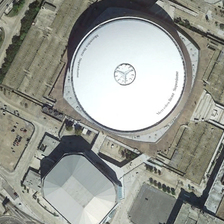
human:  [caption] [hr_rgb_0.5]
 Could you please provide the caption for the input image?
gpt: several parking lots are near a circle white building .

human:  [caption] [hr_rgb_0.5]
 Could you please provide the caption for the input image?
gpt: several parking lots are near a circle white building .

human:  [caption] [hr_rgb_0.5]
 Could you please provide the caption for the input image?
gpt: several parking lots are near a circle white building .

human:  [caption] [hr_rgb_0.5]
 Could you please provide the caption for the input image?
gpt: several parking lots are near a circle white building .

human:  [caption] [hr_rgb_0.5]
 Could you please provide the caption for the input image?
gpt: several parking lots are near a circle white building .